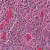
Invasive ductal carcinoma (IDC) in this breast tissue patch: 0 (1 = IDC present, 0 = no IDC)